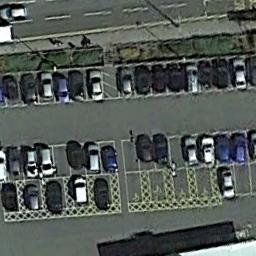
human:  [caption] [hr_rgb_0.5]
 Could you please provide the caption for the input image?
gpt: A quarter of the vehicles in the parking lot are red .

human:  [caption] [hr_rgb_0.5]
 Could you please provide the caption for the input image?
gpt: The parking lot has some neatly arranged cars .

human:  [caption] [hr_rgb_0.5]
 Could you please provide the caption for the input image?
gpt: Many cars of different styles and colors are on the parking lot .

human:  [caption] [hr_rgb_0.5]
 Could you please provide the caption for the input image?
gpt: There are some cars on the parking lot .

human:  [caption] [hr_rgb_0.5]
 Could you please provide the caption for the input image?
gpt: There are some cars on the parking lot .